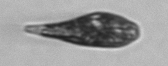
Label: Euglena